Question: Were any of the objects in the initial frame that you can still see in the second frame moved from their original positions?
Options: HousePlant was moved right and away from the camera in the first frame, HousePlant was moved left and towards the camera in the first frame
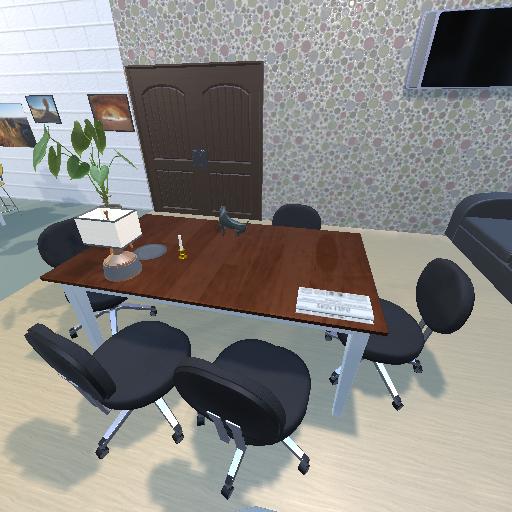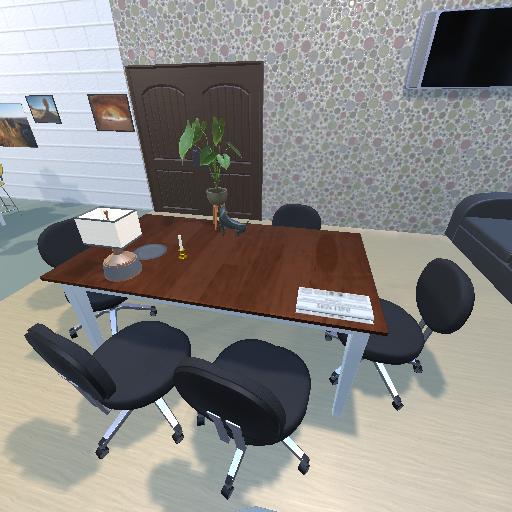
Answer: HousePlant was moved right and away from the camera in the first frame